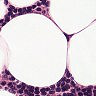
Metastatic tissue present: no